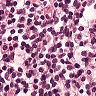
Metastatic tissue present: no